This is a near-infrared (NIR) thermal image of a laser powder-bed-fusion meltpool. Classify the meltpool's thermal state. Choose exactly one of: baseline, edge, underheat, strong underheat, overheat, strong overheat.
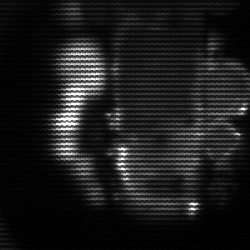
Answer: strong underheat